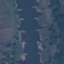
Label: River